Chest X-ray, PA view. Patient: 47 years old, sex F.
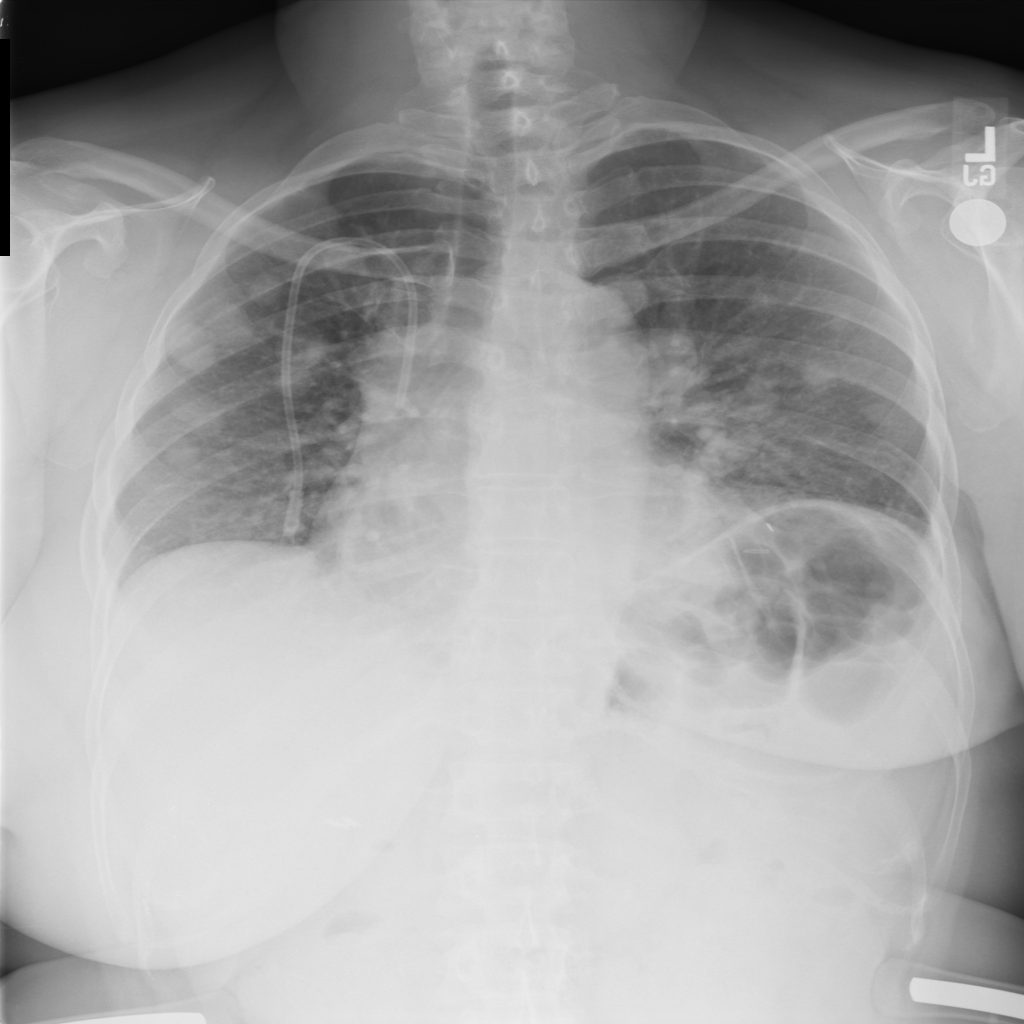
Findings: Nodule